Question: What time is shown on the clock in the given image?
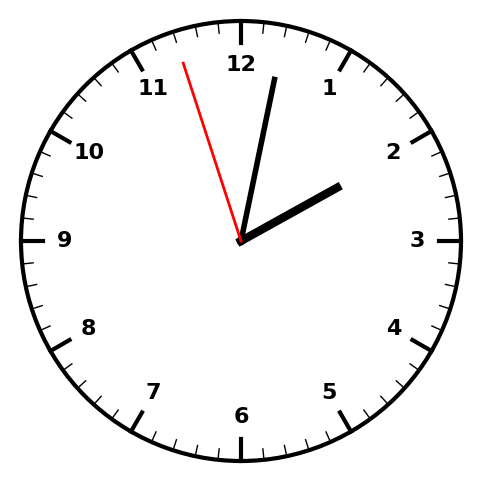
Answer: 02:01:57